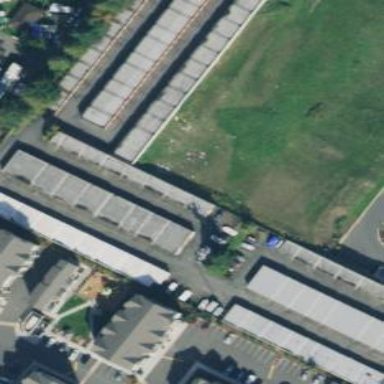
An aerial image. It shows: Area designated for garages.